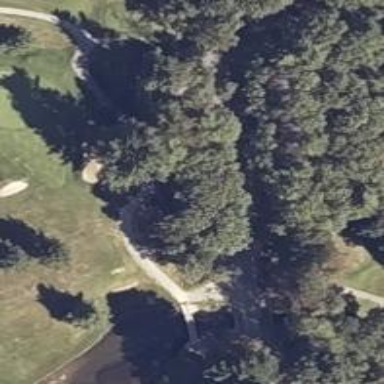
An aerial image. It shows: Path for both roads and golfers.